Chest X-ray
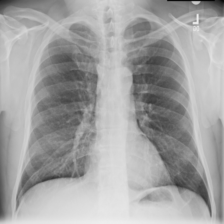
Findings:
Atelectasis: negative
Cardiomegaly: negative
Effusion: negative
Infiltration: negative
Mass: negative
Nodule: negative
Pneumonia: negative
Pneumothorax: negative
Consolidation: negative
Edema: negative
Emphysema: negative
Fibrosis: negative
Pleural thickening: negative
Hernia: negative